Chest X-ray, PA view. Patient: 62 years old, sex M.
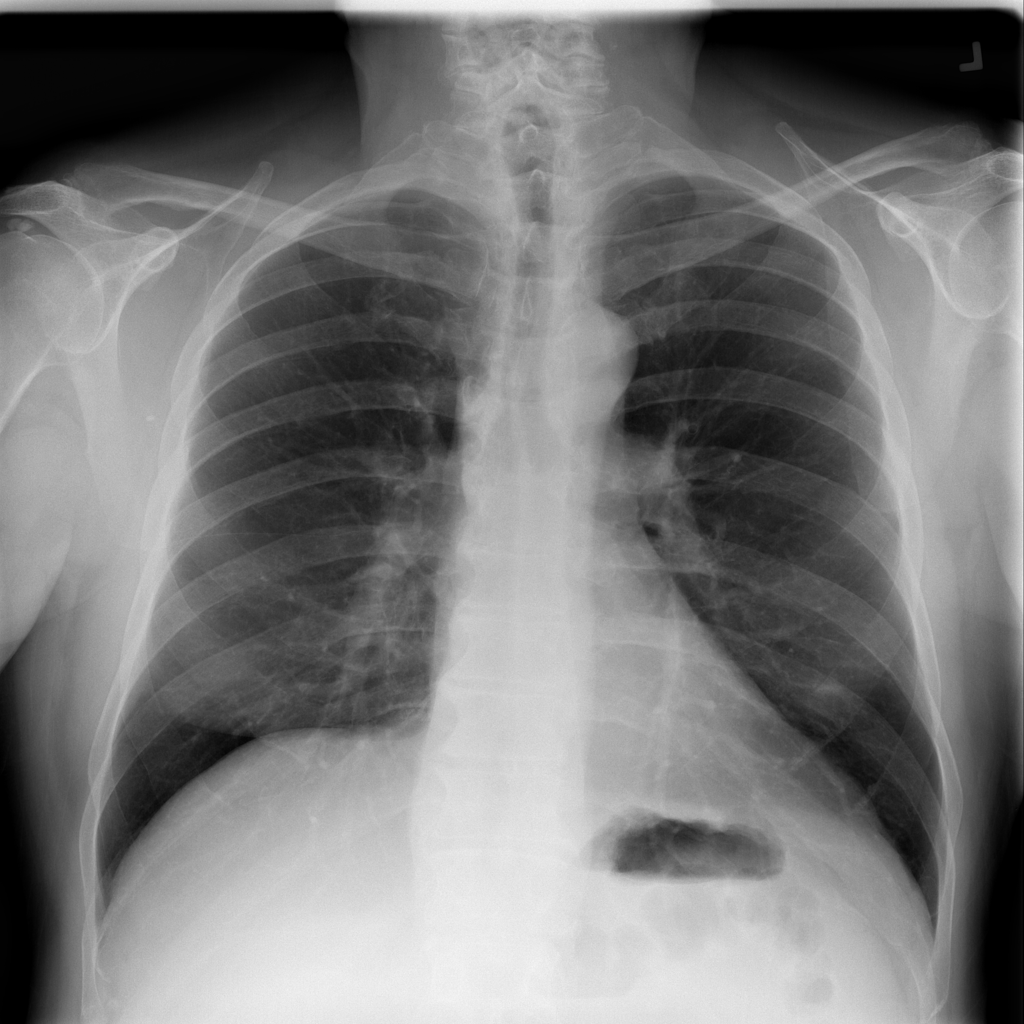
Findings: No Finding